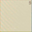
Piece: xx